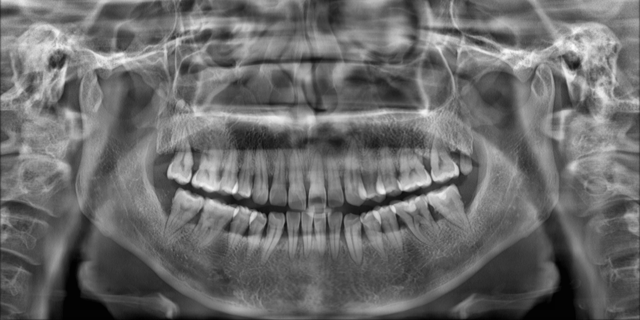
adult